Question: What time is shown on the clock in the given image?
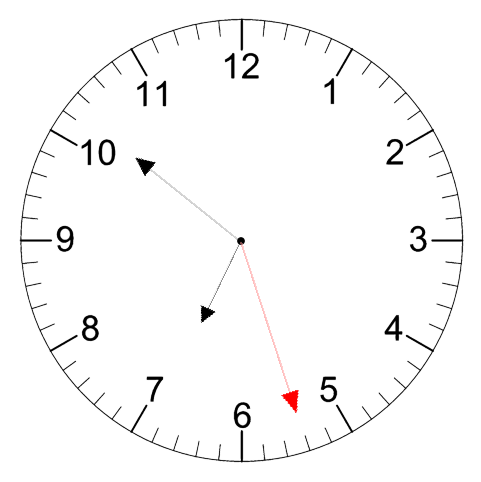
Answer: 06:51:27